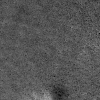
Atmospheric dust classification: not_dusty